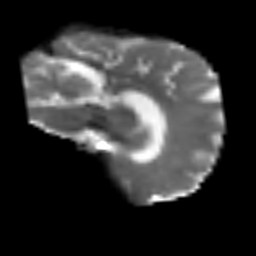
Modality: T2w
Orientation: sagittal
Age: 64
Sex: male
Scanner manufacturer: siemens
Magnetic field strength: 3 T
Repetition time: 3.2 s
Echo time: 0.081 s